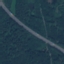
Land use / land cover: Highway